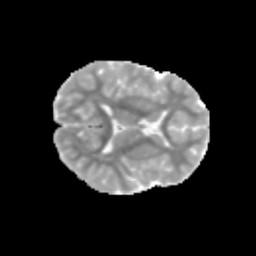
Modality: MD
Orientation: axial
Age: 12
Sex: male
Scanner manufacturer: siemens
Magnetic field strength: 3 T
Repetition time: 3.8 s
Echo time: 0.07 s